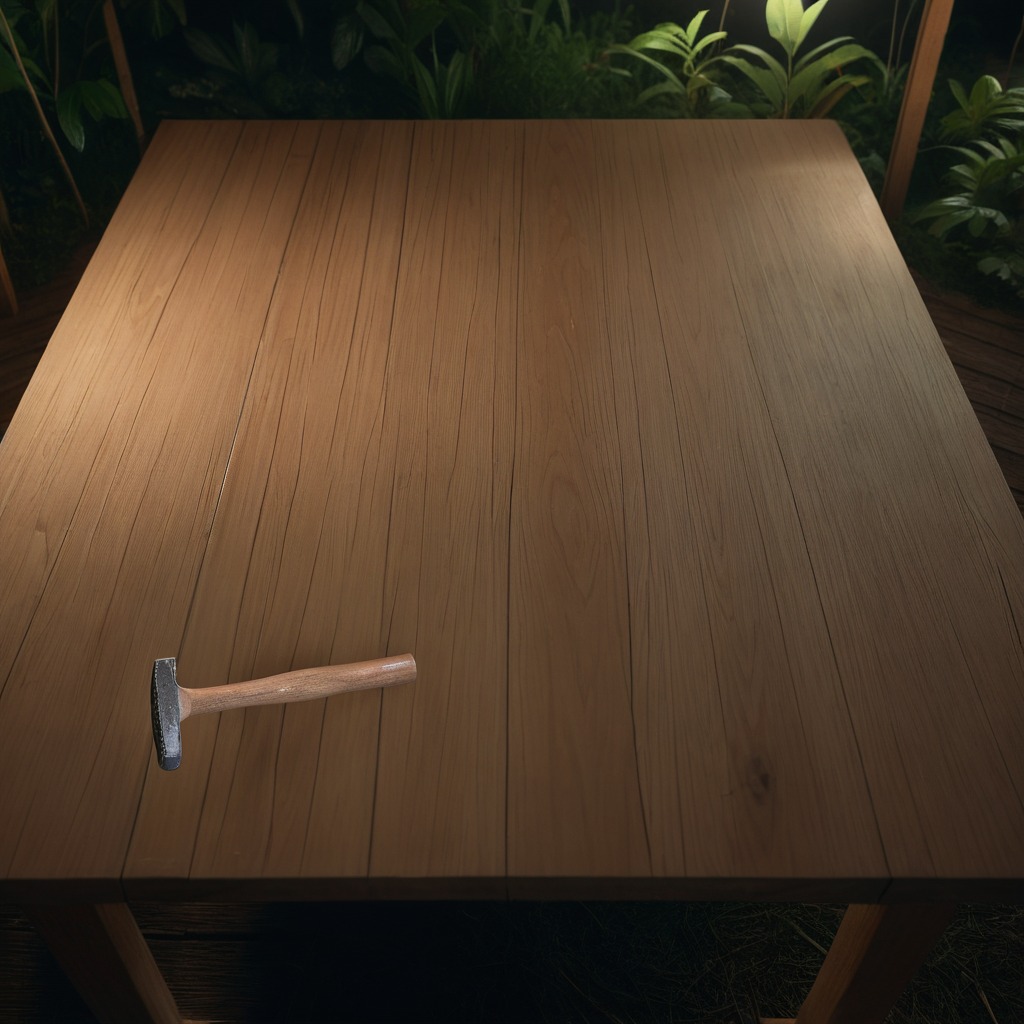
A hammer is lying on a wooden table inside a jungle field workshop tent at night.